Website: slack
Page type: receipt
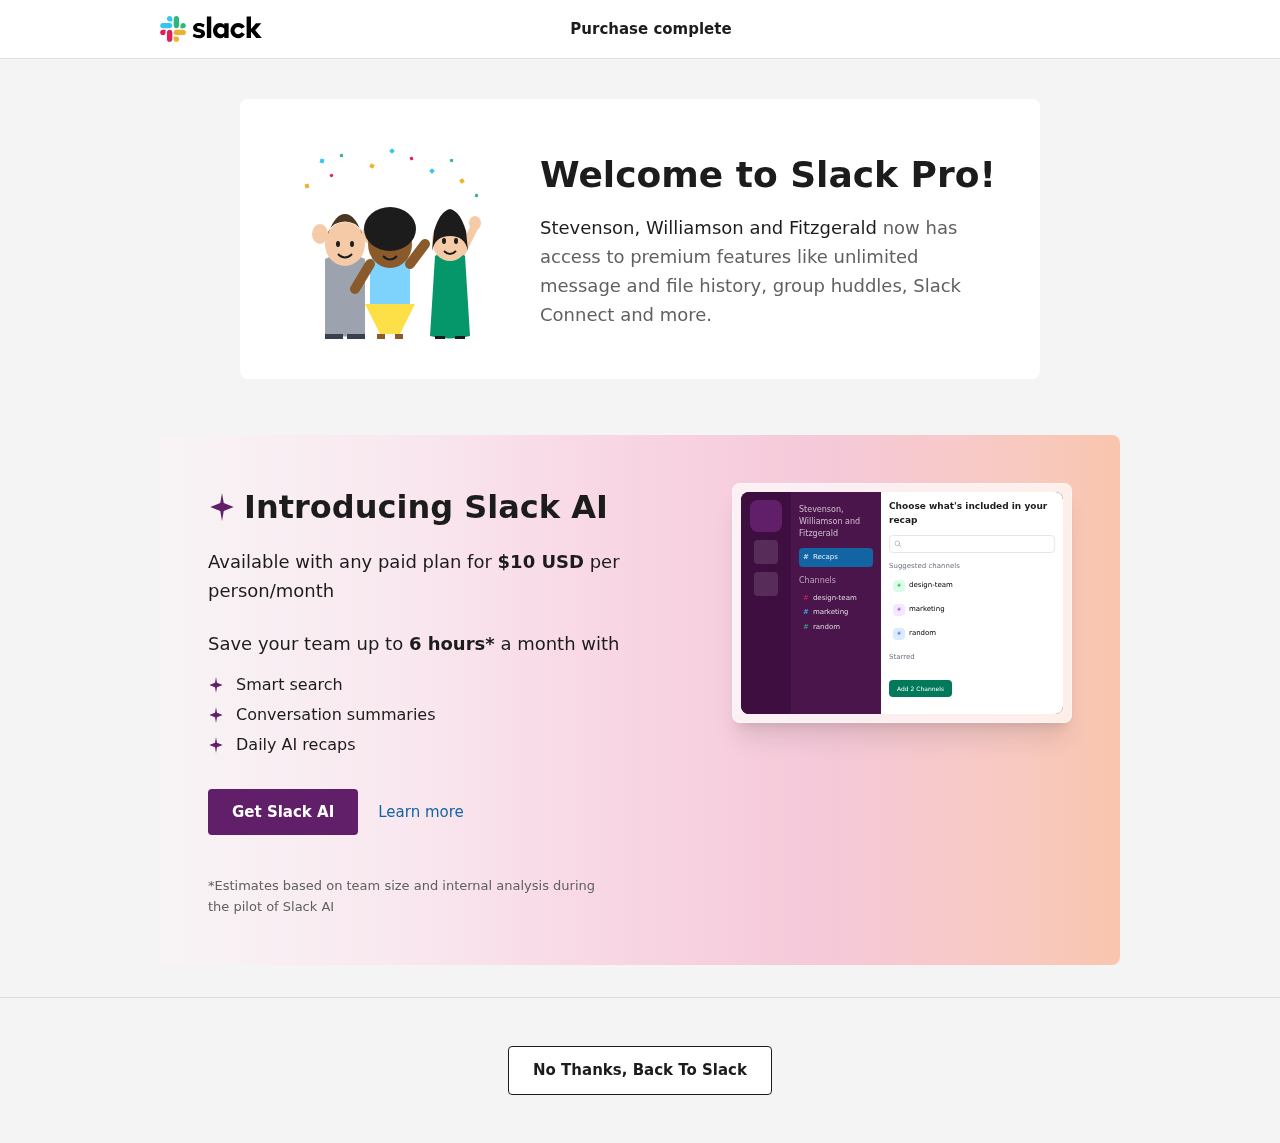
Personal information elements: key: PII_COMPANY
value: Stevenson, Williamson and Fitzgerald